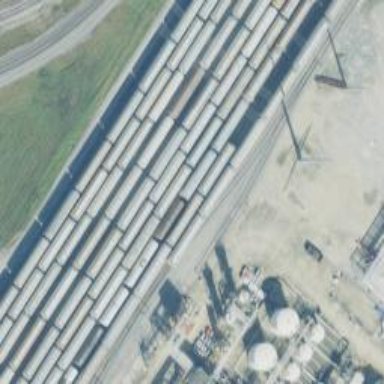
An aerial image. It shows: Rail spur service.